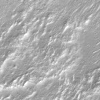
Atmospheric dust classification: not_dusty